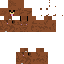
A female animal skin with medium skin, wearing brown long hair dressed in a blue hoodie and brown pants, featuring a closed mouth.